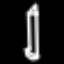
Label: pencil